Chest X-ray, PA view. Patient: 42 years old, sex F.
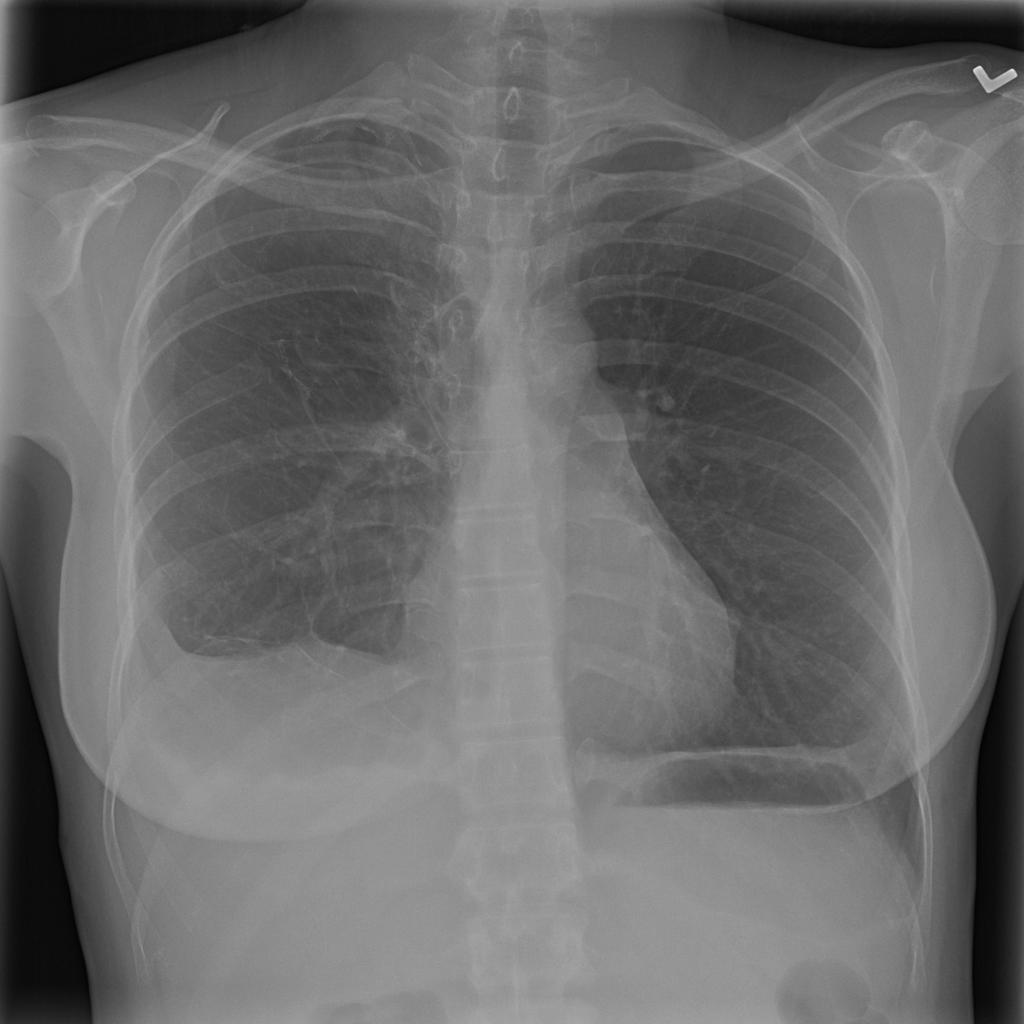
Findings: No Finding